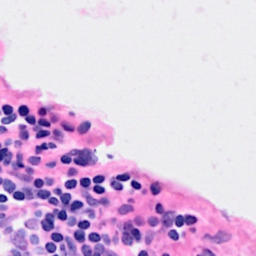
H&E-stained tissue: Breast